Aerial crown-view tile of a tropical tree (Barro Colorado Island, Panama), acquired 20250915:
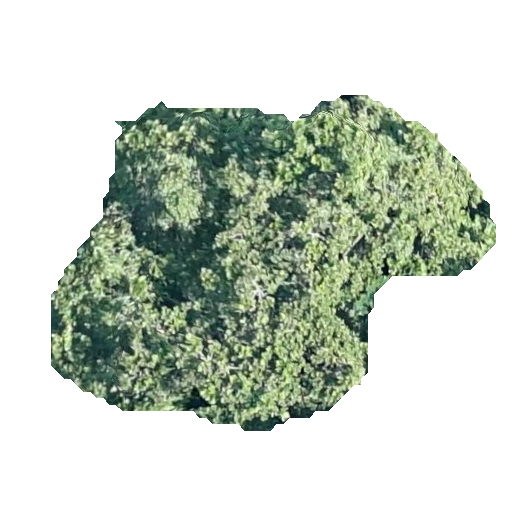
Species: Anacardium excelsum
GBIF accepted scientific name: Anacardium excelsum
Crown area: 146.557 m²